Question: I'd like to create a pattern like in the picture for 'i' rows and 'j' columns:
This code does not work for every case.
'''
var z = 0
for(var i = 0;i<s;i++)
for(var j = 0;j<o;j++,z++)
color = (z%2==1?"white":"gray");
'''

<URL>
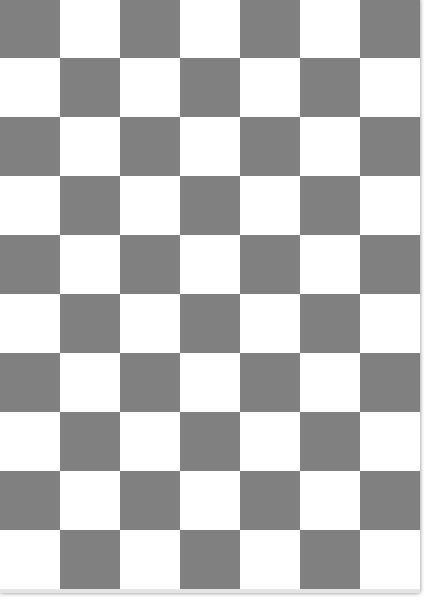
Answer: Try this, adding together i and j rather than using a third variable:
'''
for (var i = 0; i < s; i++)
for (var j = 0; j < o; j++)
color = ( (i + j) % 2 == 1 ? "white" : "gray" );
'''